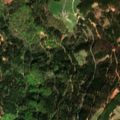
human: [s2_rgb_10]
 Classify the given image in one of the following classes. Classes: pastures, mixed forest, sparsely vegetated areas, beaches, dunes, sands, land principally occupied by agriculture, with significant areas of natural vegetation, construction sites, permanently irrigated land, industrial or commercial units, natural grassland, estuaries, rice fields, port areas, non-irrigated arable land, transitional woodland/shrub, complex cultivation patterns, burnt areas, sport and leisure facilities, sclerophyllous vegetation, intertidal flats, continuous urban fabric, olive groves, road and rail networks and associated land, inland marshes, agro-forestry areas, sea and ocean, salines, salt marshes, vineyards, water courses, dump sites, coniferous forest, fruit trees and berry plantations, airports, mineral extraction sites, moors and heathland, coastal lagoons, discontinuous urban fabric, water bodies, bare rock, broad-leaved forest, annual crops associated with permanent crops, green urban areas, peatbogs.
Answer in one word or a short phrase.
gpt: pastures, land principally occupied by agriculture, with significant areas of natural vegetation, mixed forest